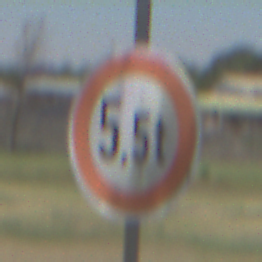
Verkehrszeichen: TatsaechlicheMasse
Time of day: Midday
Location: Outdoor (Nature)
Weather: Clear
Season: NotSpecified
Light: Natural